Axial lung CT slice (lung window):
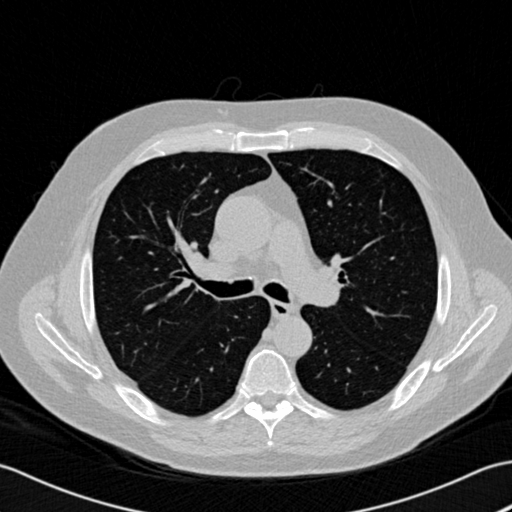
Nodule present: no